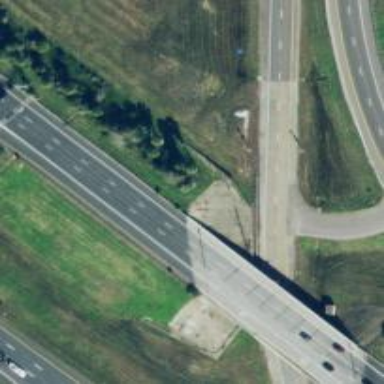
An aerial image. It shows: Motorway junction.